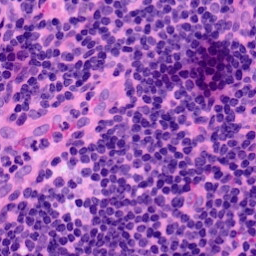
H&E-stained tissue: LymphNode